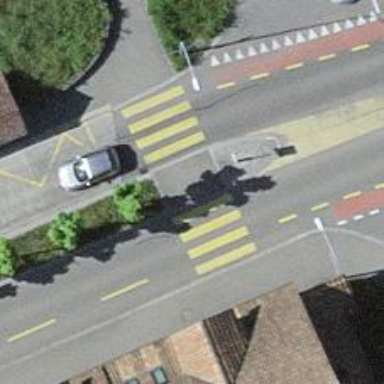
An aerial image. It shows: Zebra crossing on the road.